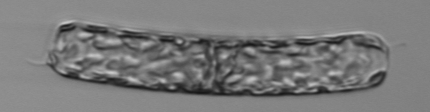
Label: Guinardia_striata